Field crop: maize
Growth stage: 1
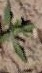
Species: atriplex